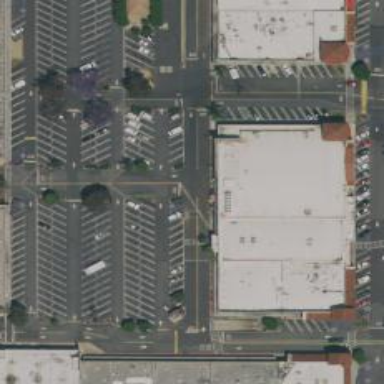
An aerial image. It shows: Retail building.